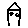
Label: house